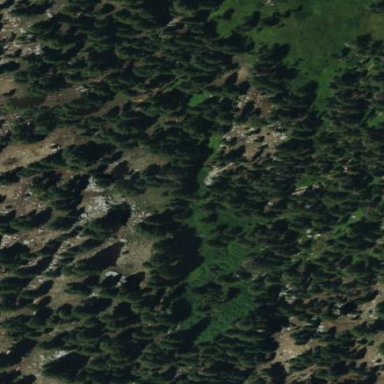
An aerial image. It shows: Wet meadow with wood vegetation.